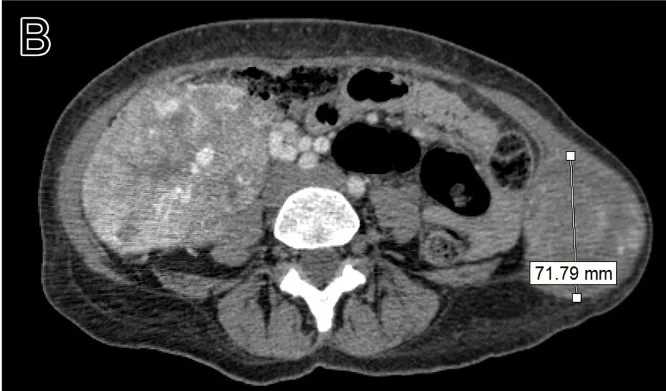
A mass in the left abdominal wall.
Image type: radiology (ct)